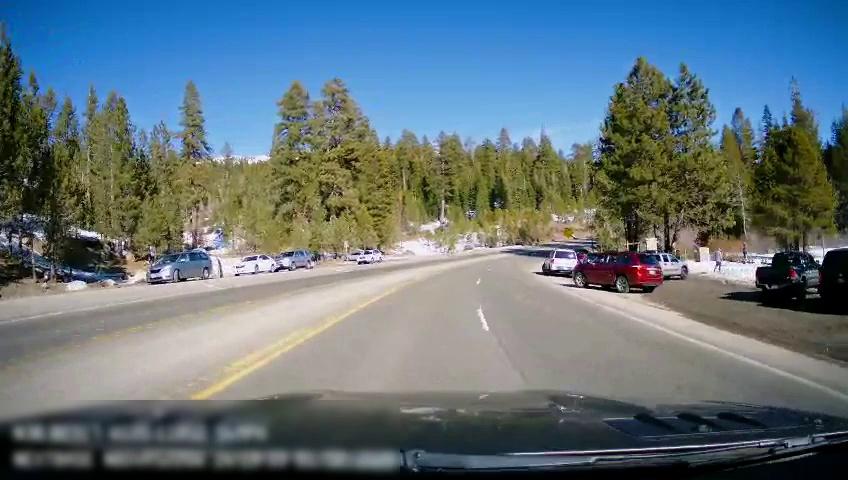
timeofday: Day
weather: Sunny
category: Drivable Space
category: Vehicles | SUV
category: Vehicles | Truck
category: Pedestrians
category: Vehicles | Truck
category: Vehicles | SUV
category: Vehicles | SUV
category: Vehicles | Car
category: Vehicles | Car
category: Vehicles | SUV
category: Vehicles | Car
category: Lanes | Current Lane
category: Lanes | Alternate Lane
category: Lanes | Current Lane
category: Lanes | Current Lane
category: Lanes | Opposite Lane
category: Lanes | Opposite Lane
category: Lanes | Opposite Lane